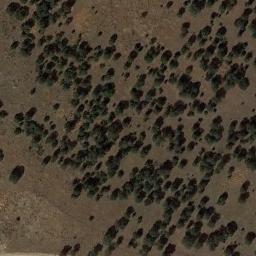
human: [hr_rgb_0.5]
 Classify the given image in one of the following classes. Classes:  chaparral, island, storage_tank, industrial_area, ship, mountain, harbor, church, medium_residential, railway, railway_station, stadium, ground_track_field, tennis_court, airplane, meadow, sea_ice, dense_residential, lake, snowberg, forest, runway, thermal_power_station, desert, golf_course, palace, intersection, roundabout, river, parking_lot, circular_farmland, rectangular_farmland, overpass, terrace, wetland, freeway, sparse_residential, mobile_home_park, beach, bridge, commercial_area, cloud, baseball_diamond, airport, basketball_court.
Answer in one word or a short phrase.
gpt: chaparral